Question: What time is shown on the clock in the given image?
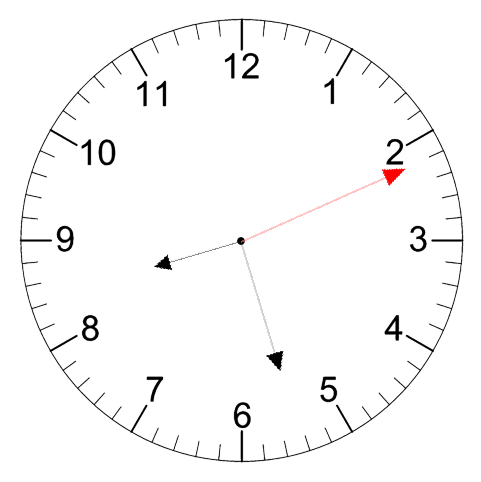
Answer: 08:27:11